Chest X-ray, PA view. Patient: 63 years old, sex F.
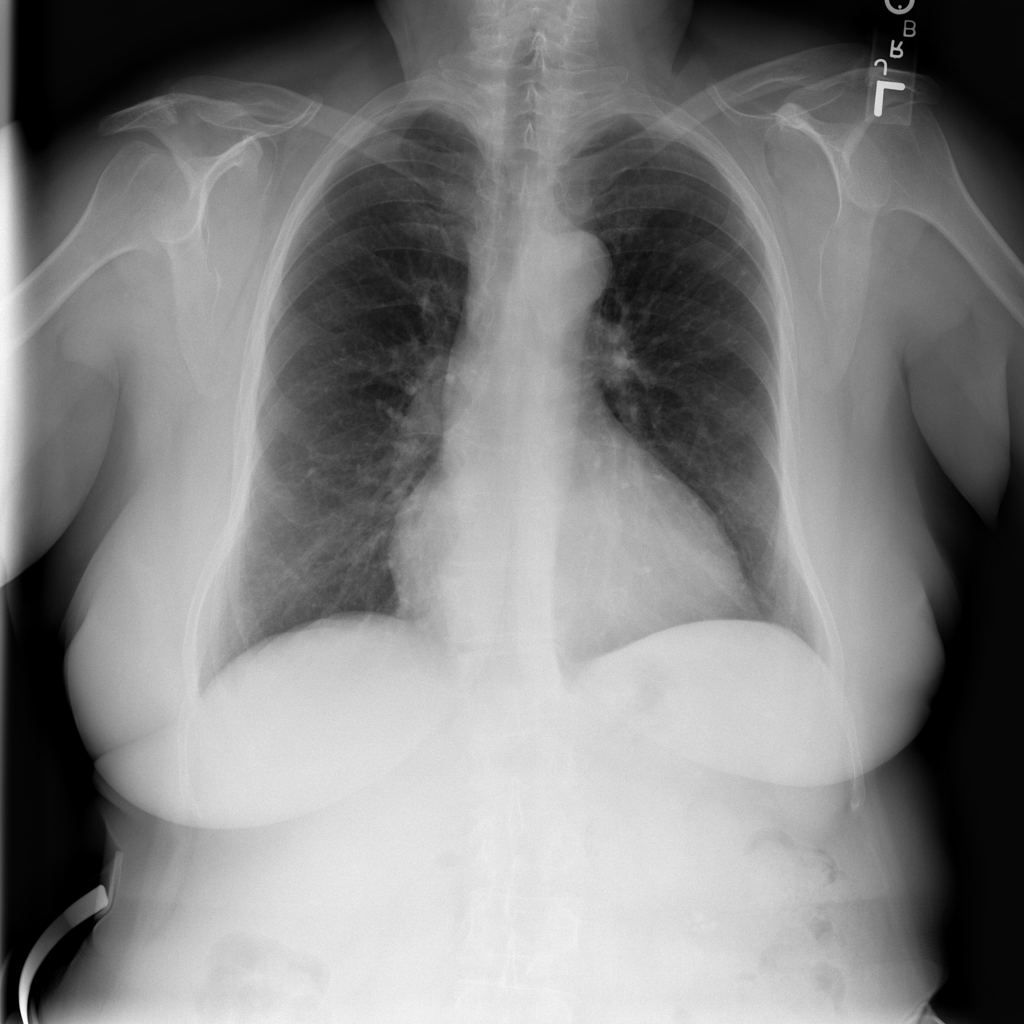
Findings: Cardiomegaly